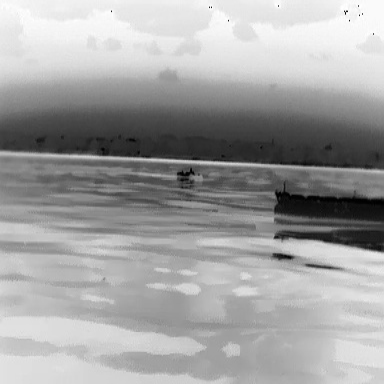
There is a warship in the infrared image.